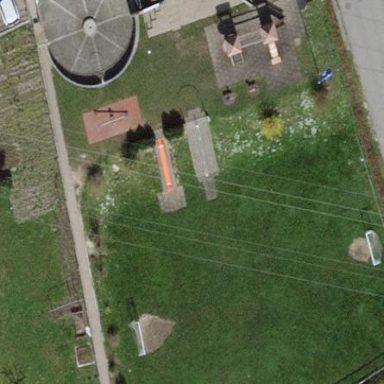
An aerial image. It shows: Playground area for leisure activities on the land.